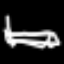
Label: bed